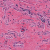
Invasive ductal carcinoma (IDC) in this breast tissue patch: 0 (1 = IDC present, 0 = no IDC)